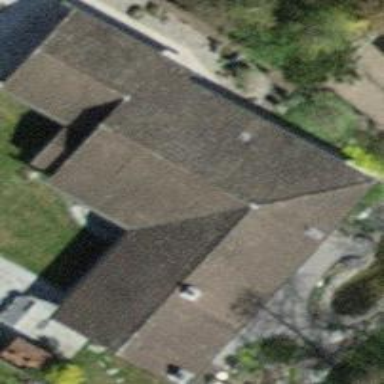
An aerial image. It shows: Detached building.